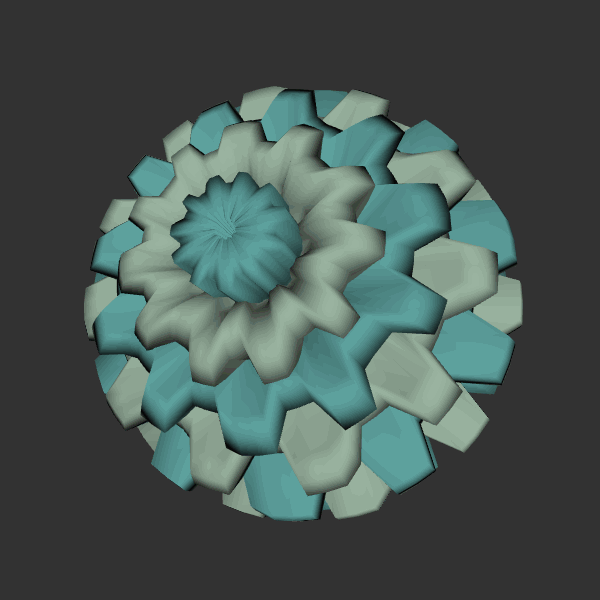
Background: dark